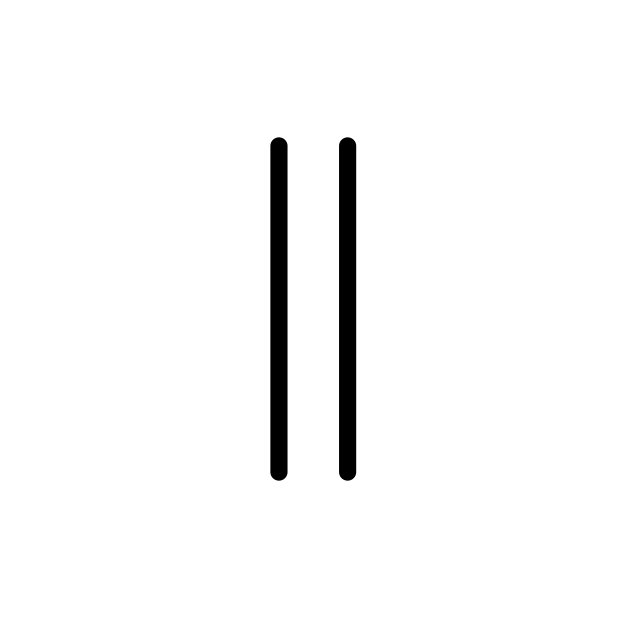
Emoji: ⏸
Name: double vertical bar
Unicode: 0x23f8